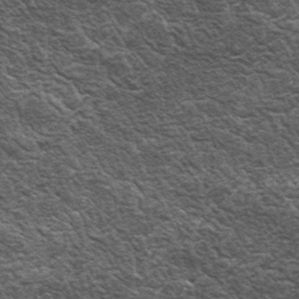
Label: frost